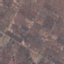
Label: PermanentCrop